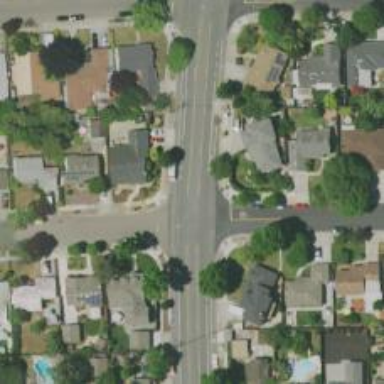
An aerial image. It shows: Secondary road with asphalt surface. It is lined with residential properties.